Field crop: maize
Growth stage: 1
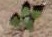
Species: chenopodium